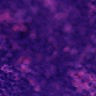
Metastatic tissue present: no